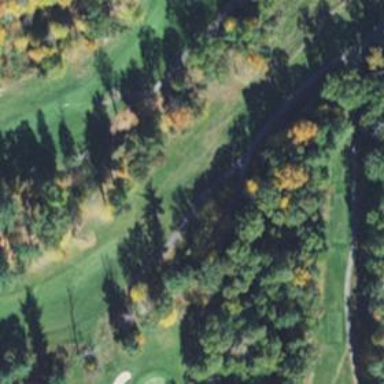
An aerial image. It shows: Path used for both walking and golf.